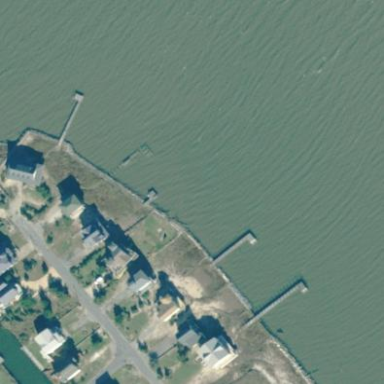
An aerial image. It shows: Breakwater constructed of rocks.